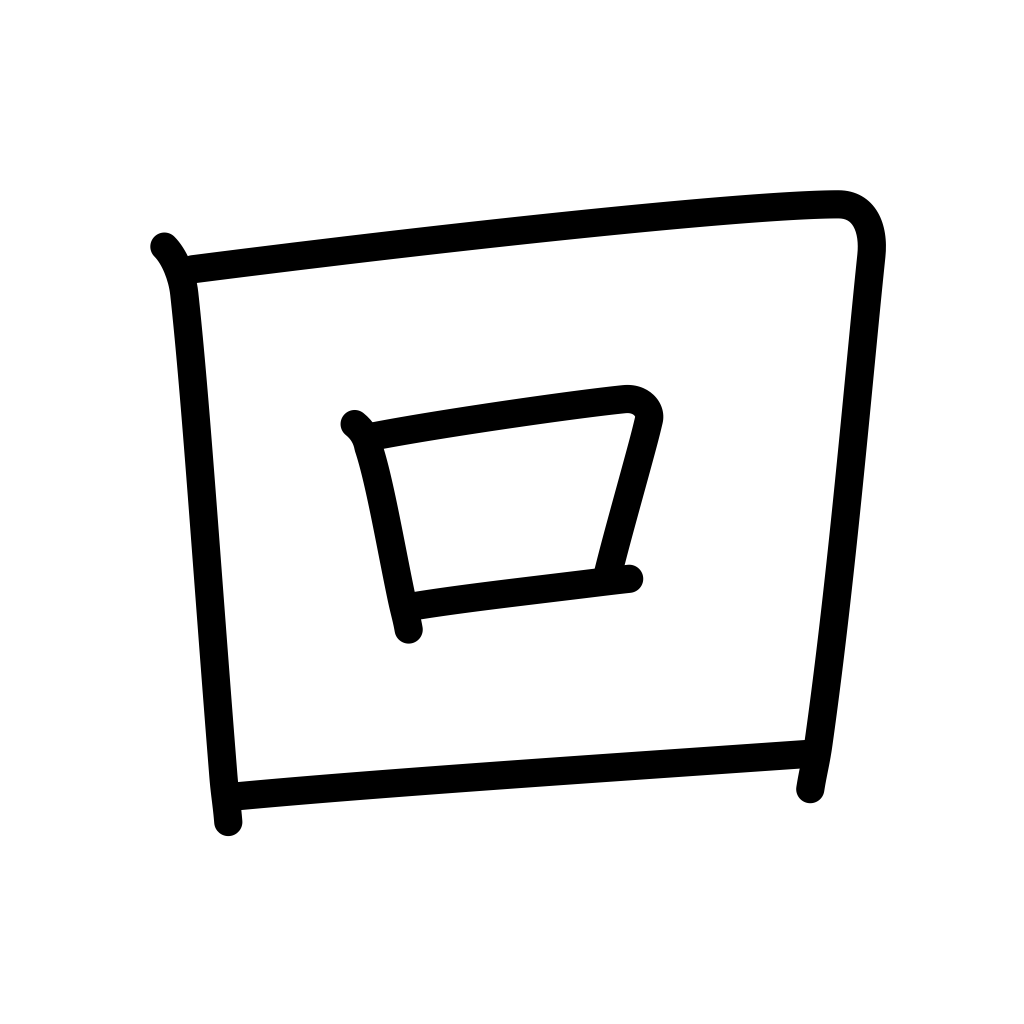
Meaning: -times, round, game, revolve, counter for occurrences